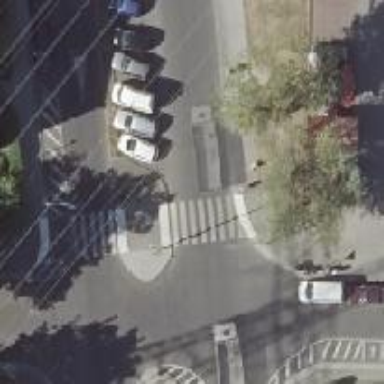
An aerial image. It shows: Marked footway crossing with zebra crossing island.